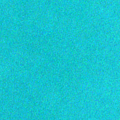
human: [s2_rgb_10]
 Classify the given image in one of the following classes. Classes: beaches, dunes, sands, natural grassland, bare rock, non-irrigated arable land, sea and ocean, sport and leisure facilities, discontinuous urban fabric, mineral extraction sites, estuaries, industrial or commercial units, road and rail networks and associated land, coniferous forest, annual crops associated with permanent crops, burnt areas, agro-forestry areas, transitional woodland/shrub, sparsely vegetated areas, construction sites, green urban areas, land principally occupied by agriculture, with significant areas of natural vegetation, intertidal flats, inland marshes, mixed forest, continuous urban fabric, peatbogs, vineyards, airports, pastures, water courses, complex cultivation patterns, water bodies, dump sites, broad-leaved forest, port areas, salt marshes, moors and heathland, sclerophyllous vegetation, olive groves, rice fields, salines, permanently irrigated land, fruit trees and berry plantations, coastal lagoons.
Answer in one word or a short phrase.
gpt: sea and ocean